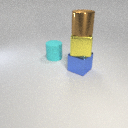
large brown metal cylinder above large blue metal cube